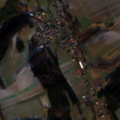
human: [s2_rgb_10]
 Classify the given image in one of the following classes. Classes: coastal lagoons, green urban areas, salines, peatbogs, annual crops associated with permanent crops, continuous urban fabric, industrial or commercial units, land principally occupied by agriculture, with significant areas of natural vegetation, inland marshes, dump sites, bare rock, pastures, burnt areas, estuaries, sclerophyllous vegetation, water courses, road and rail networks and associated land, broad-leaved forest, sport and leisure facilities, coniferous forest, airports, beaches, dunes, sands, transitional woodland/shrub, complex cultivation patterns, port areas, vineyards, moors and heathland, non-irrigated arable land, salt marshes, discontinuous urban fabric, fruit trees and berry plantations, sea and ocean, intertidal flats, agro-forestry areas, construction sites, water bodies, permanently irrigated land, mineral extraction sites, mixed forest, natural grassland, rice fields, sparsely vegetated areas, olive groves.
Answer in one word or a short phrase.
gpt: discontinuous urban fabric, non-irrigated arable land, land principally occupied by agriculture, with significant areas of natural vegetation, mixed forest